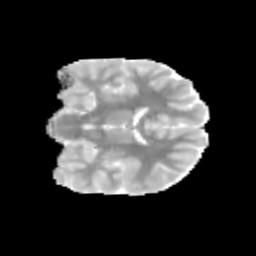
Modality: MD
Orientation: coronal
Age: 12
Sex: male
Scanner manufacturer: siemens
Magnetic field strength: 3 T
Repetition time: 3.8 s
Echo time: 0.07 s